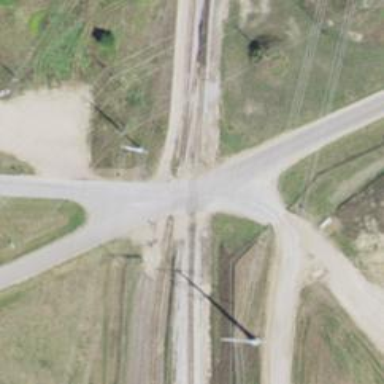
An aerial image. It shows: Railway level crossing.